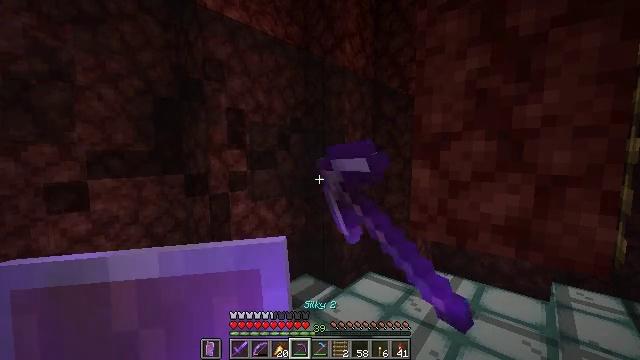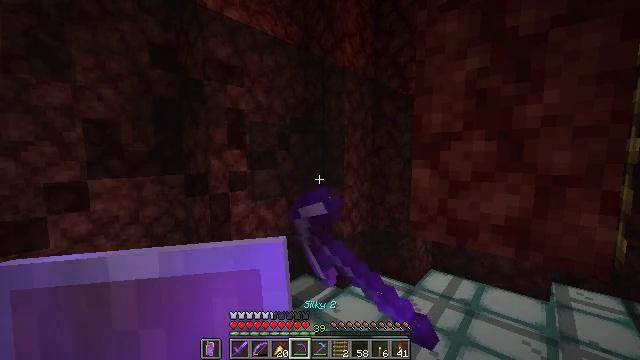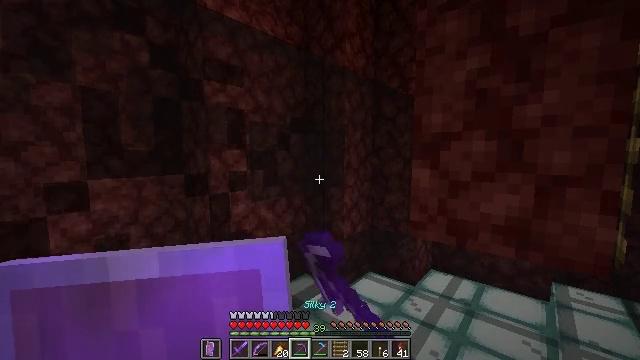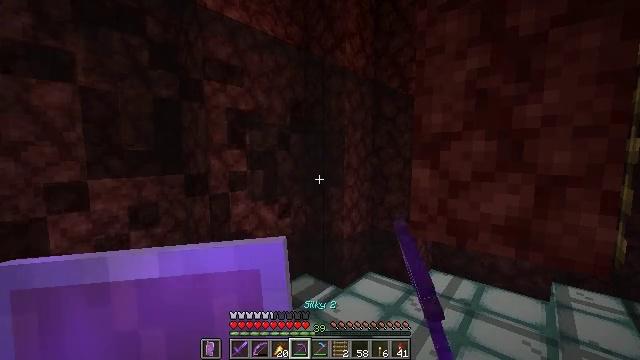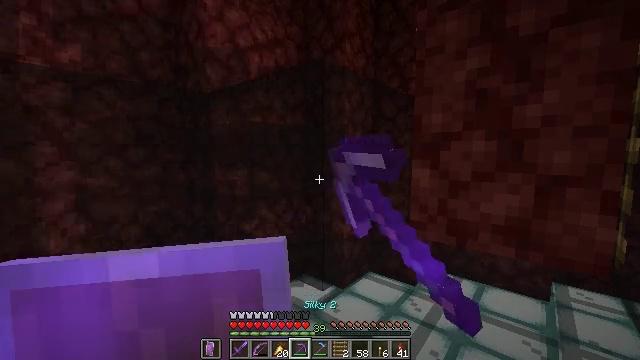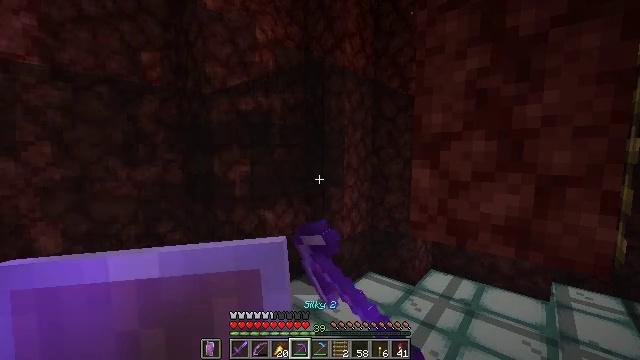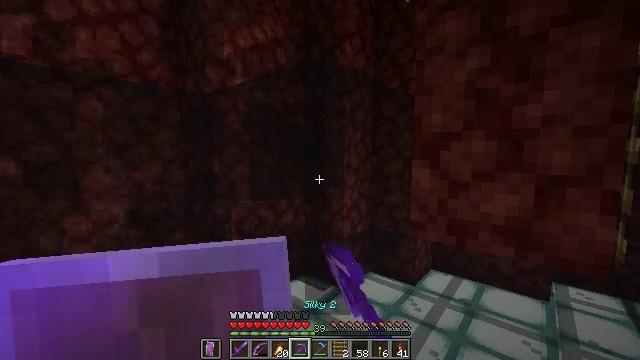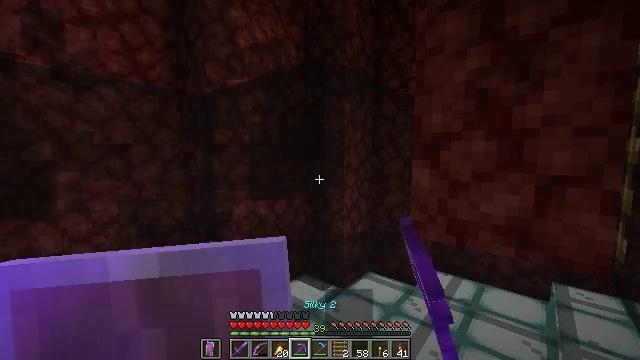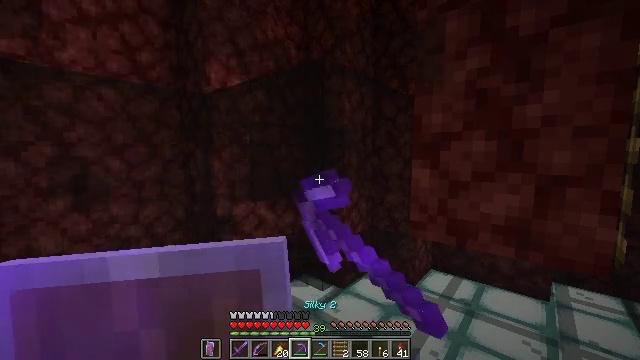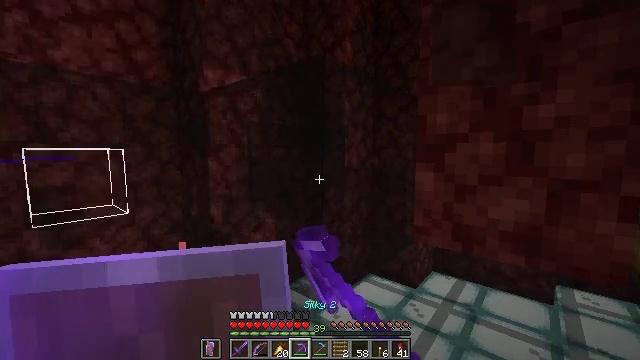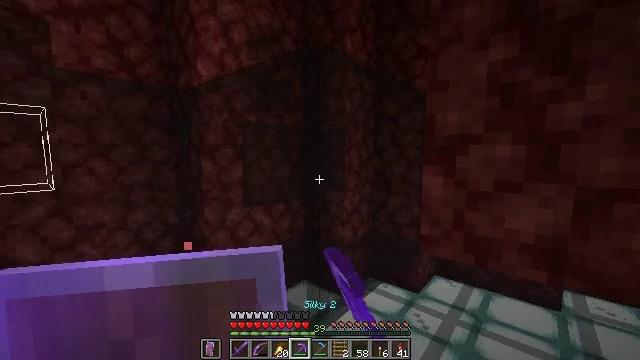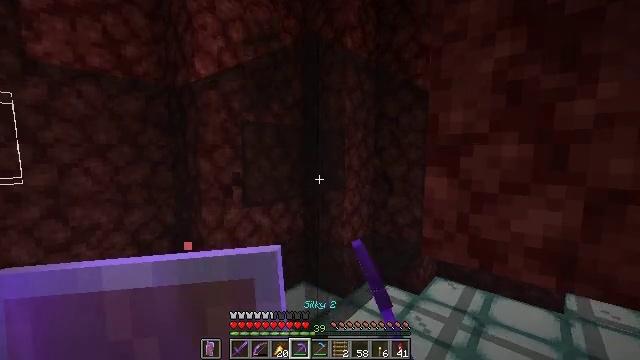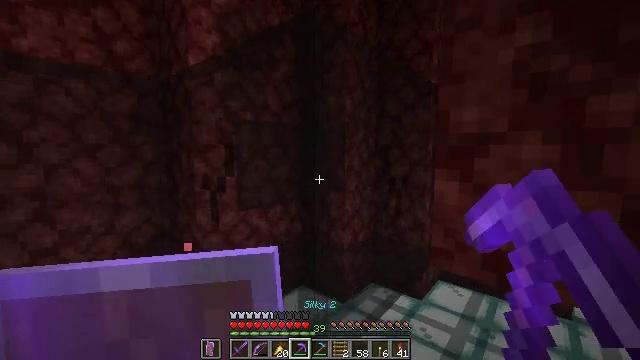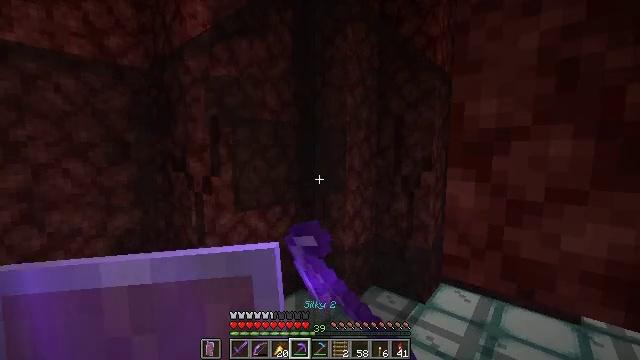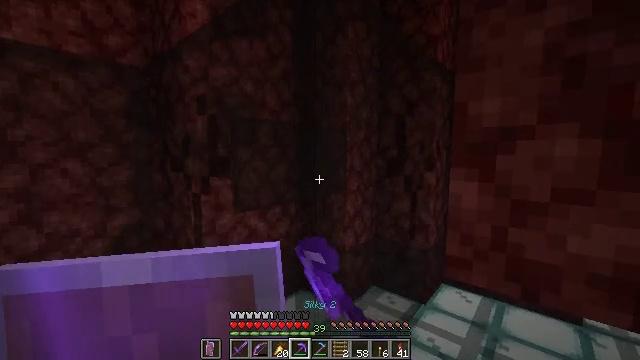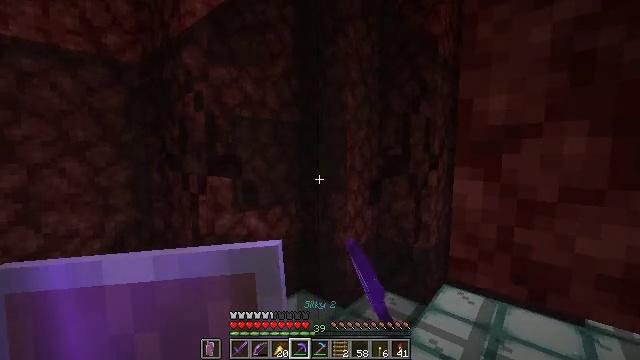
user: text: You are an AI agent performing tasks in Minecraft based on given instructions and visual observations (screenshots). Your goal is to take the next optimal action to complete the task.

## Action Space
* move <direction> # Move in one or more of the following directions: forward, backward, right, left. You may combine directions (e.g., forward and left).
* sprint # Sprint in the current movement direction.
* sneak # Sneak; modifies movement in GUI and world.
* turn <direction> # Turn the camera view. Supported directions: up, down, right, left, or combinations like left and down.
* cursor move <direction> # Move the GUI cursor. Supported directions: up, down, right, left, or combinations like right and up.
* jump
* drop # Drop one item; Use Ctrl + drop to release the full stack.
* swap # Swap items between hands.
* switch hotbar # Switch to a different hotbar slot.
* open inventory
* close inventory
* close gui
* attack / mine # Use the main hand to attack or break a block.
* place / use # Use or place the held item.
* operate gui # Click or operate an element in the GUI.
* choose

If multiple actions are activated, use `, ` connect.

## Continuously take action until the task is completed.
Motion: motion action
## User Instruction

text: Shatter the black stained glass for resources.
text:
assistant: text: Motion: attack / mine
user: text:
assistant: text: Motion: attack / mine
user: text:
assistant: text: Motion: attack / mine
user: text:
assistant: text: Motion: attack / mine
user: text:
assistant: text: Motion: attack / mine
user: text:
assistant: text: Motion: attack / mine
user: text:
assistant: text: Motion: attack / mine
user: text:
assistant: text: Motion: attack / mine
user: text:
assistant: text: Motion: move forward, attack / mine
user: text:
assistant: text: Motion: move forward, attack / mine
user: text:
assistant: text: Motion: move forward, attack / mine
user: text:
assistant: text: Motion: attack / mine
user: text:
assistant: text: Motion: attack / mine
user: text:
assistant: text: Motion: attack / mine
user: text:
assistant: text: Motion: attack / mine
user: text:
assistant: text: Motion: turn left, attack / mine
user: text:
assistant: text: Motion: attack / mine
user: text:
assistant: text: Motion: attack / mine
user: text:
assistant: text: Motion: attack / mine
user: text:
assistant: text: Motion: attack / mine
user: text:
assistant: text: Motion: attack / mine
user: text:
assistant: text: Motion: attack / mine
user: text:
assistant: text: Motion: attack / mine
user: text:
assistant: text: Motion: attack / mine